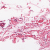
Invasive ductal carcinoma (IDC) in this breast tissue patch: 0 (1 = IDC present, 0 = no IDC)